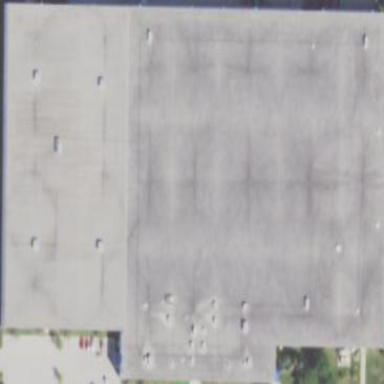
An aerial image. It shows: Warehouse.